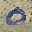
Label: 0